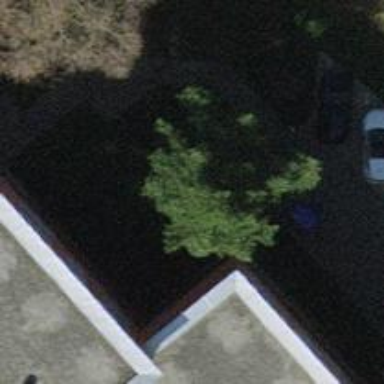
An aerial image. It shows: Urban tree with needle-leaved evergreen foliage.